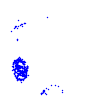
Particle: pion